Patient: sex F, age 63
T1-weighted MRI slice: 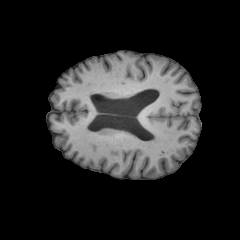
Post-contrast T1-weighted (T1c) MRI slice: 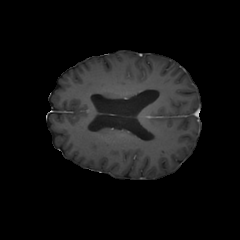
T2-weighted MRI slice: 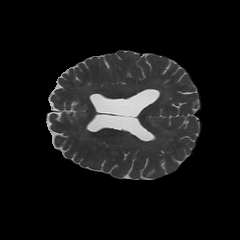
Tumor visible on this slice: no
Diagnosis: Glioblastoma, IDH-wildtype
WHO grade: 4